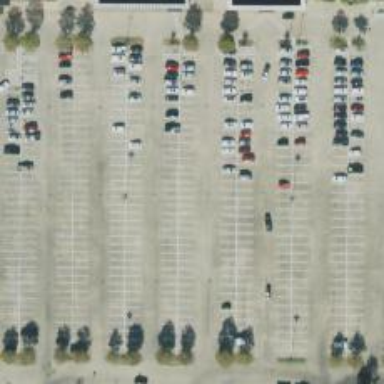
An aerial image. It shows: Parking space.